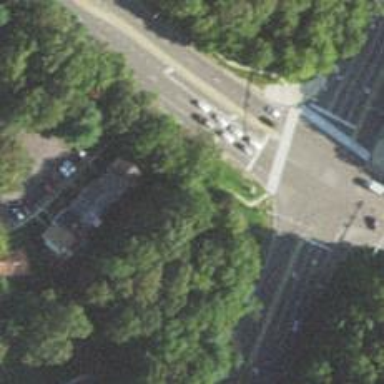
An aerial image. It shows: Path on bridge.